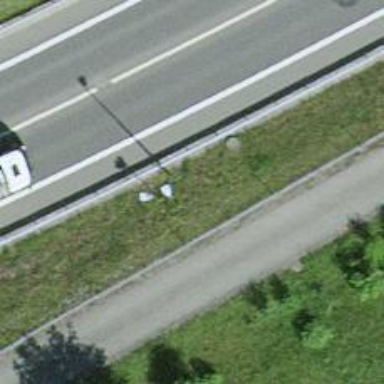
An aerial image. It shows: Surveillance object is present in the image.